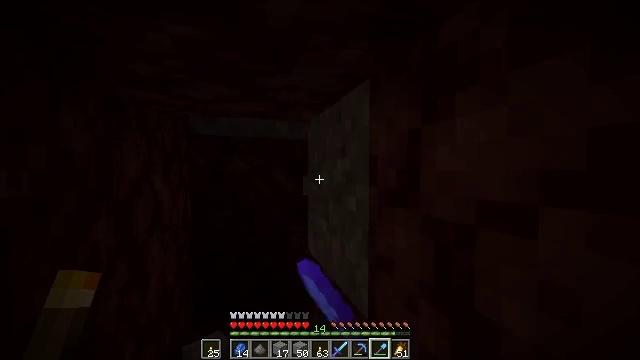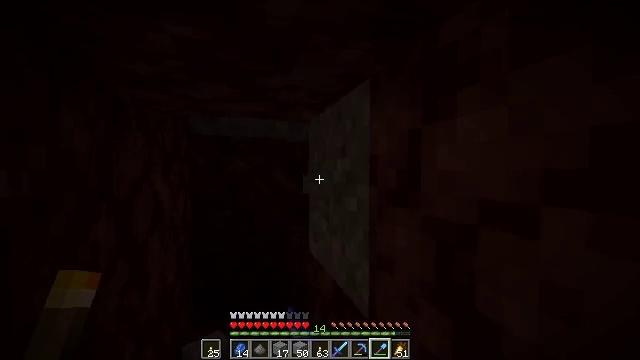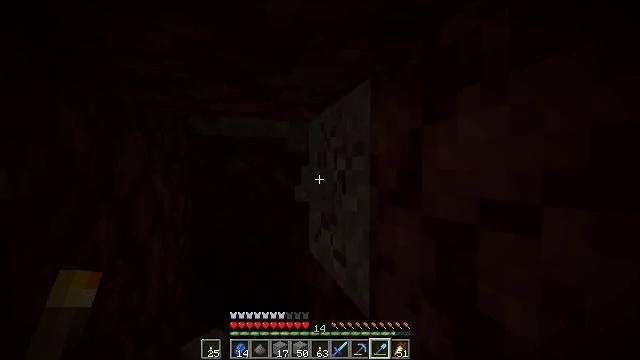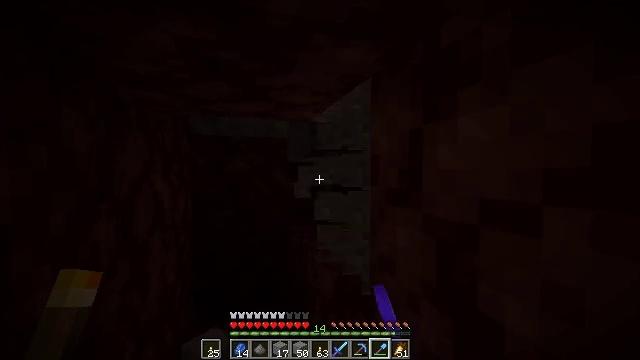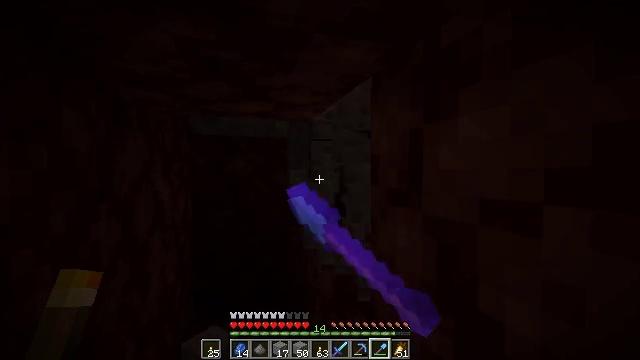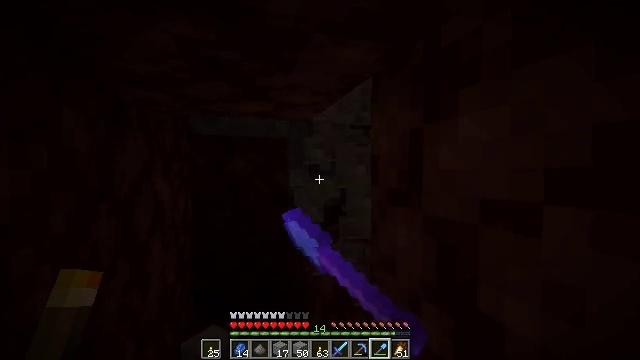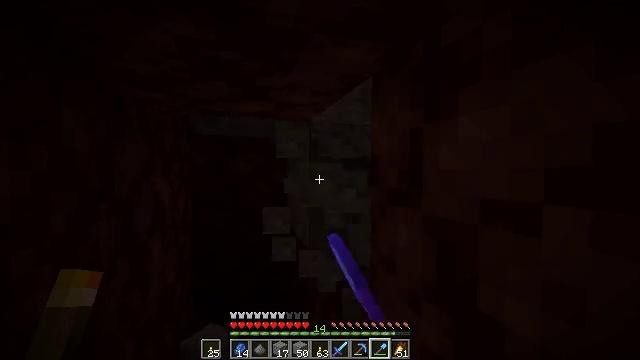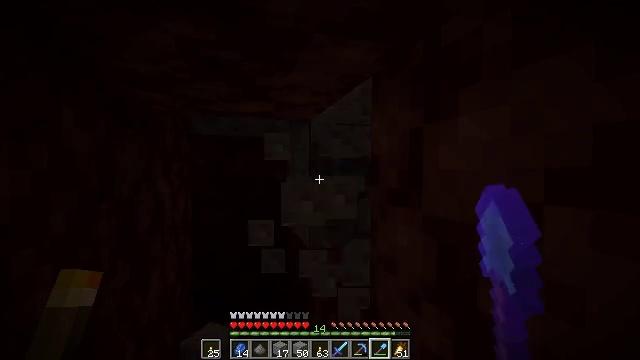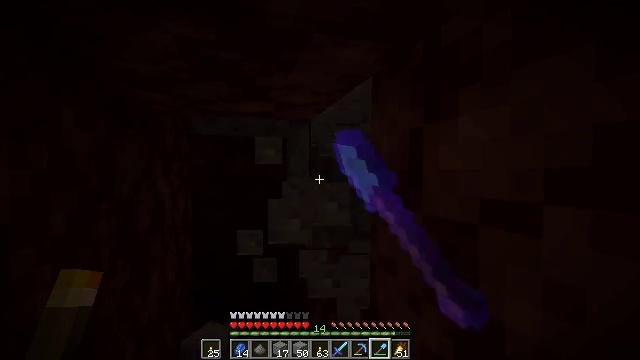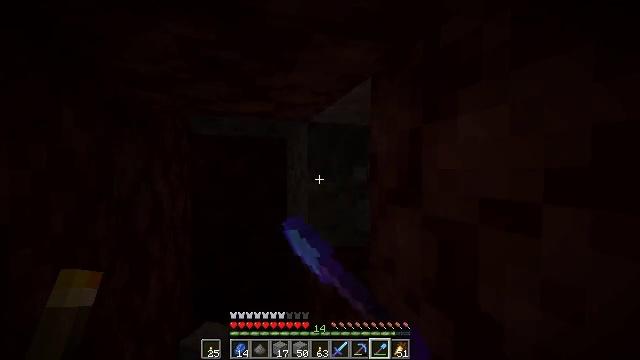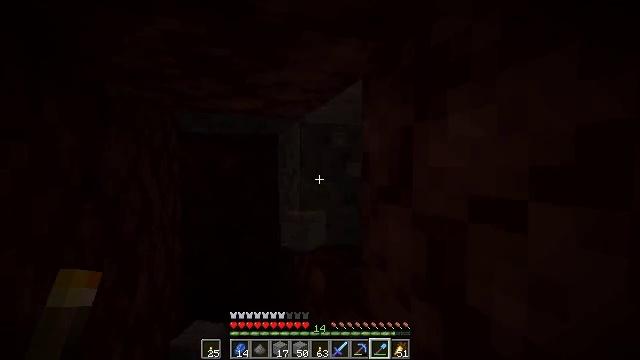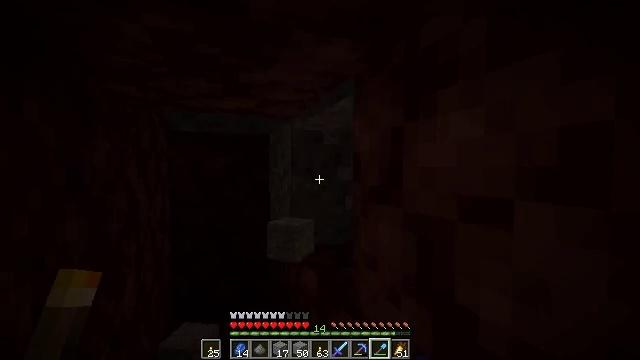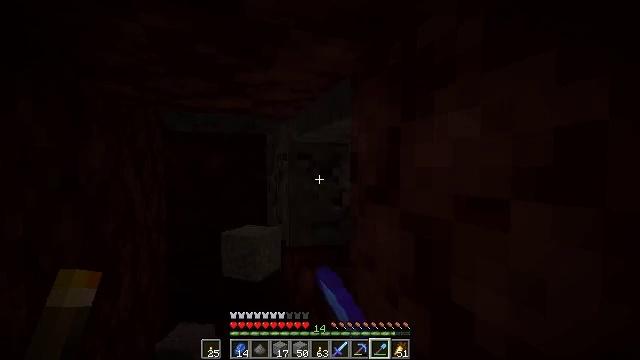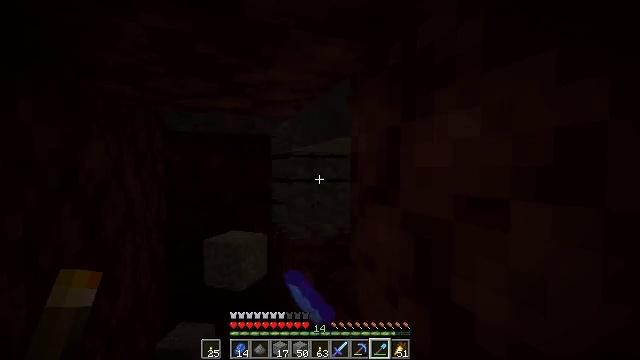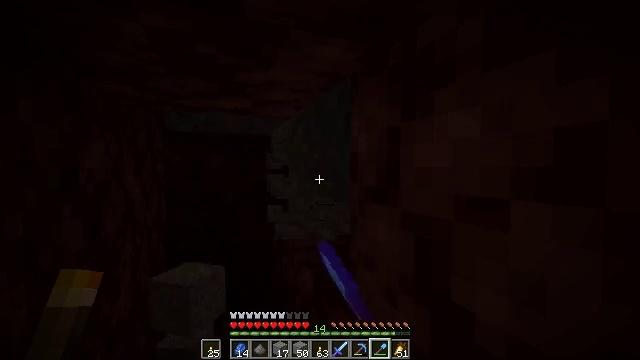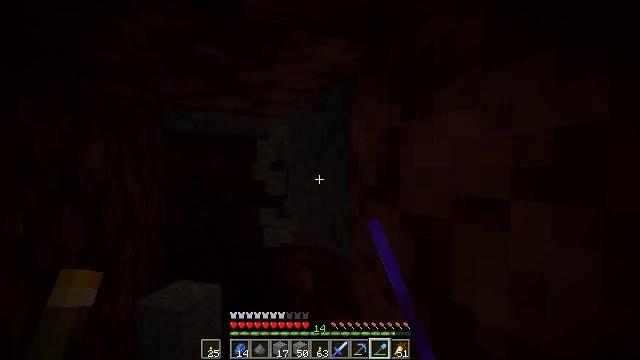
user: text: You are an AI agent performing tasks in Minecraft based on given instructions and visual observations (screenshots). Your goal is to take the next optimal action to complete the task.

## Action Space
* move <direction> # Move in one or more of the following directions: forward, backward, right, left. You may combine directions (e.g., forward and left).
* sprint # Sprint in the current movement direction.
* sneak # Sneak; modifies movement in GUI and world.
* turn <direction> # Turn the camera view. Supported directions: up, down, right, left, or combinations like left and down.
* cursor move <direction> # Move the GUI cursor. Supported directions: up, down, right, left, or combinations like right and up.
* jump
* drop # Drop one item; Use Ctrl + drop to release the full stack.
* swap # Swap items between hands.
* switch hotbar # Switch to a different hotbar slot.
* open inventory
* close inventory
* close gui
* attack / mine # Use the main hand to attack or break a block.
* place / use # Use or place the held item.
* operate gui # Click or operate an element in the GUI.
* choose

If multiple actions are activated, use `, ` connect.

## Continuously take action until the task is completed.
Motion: motion action
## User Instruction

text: Gather gravel by digging.
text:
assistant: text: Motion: attack / mine
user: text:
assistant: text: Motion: attack / mine
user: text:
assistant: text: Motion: attack / mine
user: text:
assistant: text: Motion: attack / mine
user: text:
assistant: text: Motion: attack / mine
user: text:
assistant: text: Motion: attack / mine
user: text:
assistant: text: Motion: attack / mine
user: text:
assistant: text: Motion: attack / mine
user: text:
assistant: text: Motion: attack / mine
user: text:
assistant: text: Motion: turn right, attack / mine
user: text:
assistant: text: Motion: turn right, attack / mine
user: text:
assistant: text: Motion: attack / mine
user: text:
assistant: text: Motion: attack / mine
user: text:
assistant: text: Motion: attack / mine
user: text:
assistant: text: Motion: attack / mine
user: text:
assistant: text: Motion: attack / mine
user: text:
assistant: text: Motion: attack / mine
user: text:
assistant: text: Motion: attack / mine
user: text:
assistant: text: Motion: attack / mine
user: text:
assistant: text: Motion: attack / mine
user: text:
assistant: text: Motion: attack / mine
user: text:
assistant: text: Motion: attack / mine
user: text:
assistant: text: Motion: attack / mine
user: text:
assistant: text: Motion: attack / mine
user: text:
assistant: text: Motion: attack / mine
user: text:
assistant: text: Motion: attack / mine
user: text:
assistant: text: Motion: attack / mine
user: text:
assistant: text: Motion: attack / mine
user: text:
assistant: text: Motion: attack / mine
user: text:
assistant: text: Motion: attack / mine